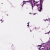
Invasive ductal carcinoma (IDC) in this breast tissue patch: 0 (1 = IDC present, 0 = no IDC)